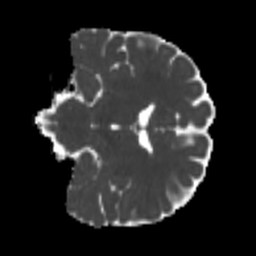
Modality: MD
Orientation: coronal
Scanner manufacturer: siemens
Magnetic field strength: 3 T
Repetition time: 4 s
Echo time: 0.0594 s